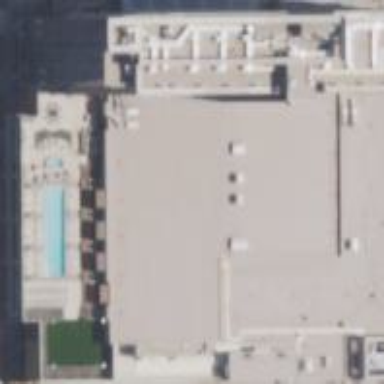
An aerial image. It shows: Hotel building.